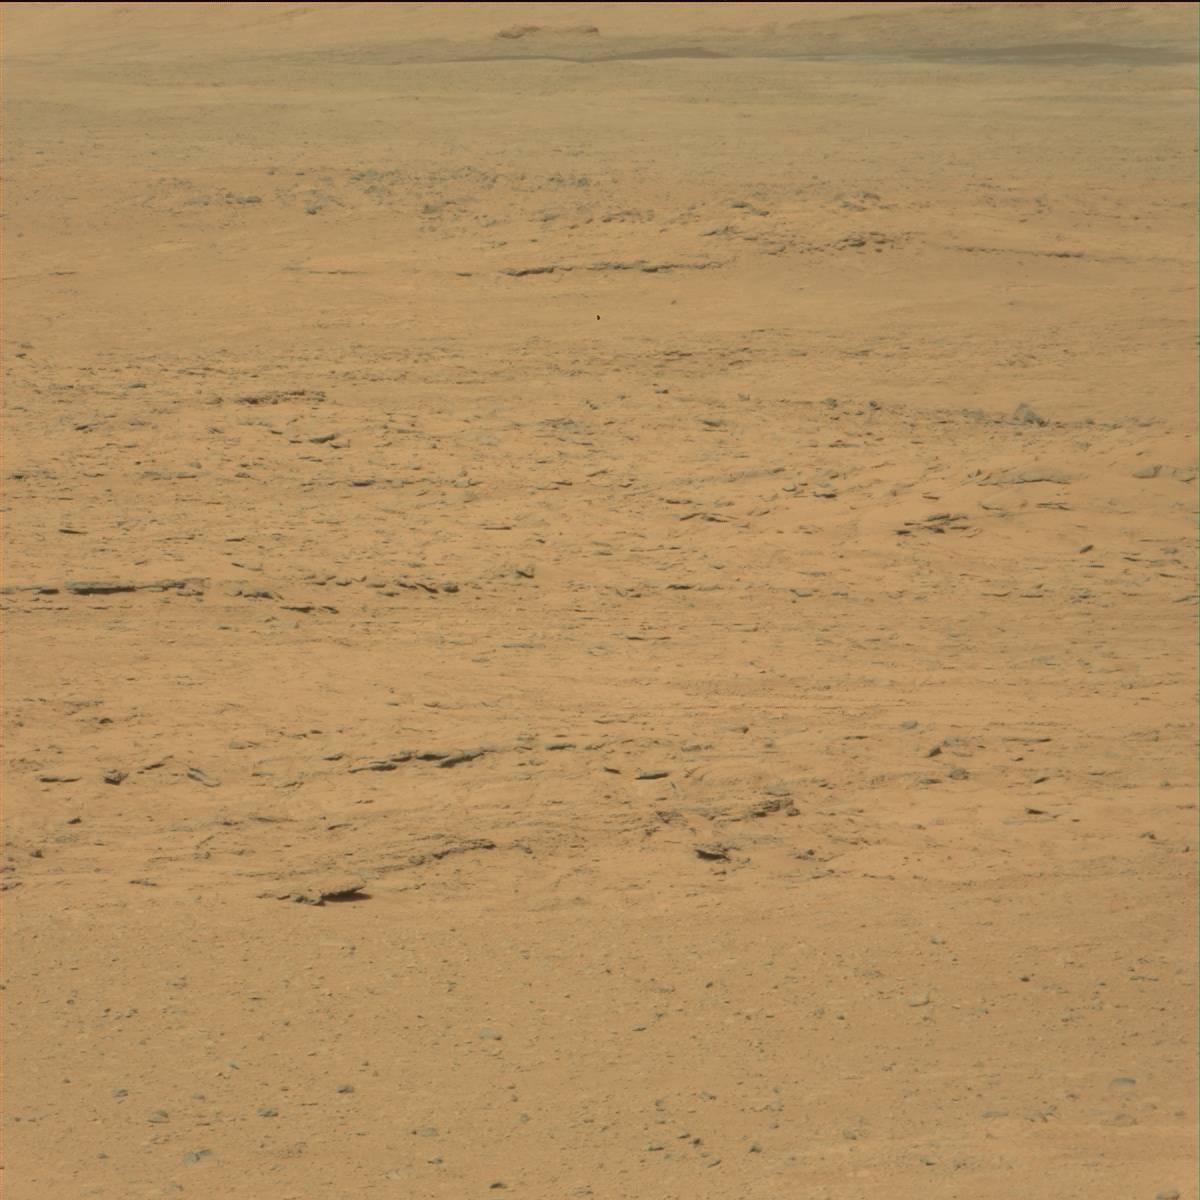
Terrain classes present: Bedrock, Ridge, Sand / Soil